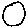
Label: circle